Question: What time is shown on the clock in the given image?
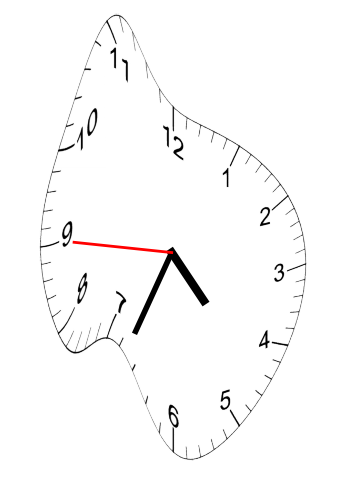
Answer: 04:33:45